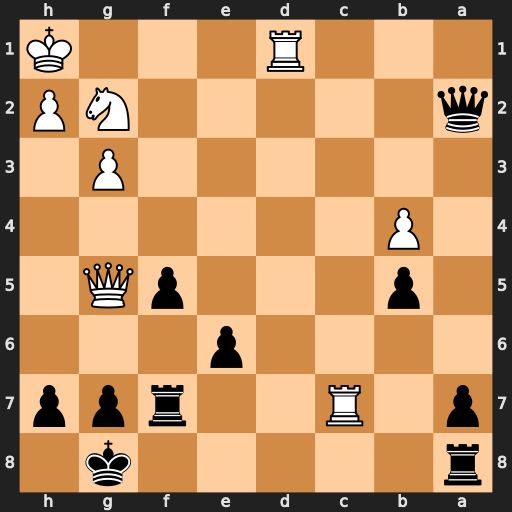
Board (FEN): r5k1/p1R2rpp/4p3/1p3pQ1/1P6/6P1/q5NP/3R3K
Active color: b
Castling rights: -
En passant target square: -
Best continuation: Rxc7 Rd8+ Kf7